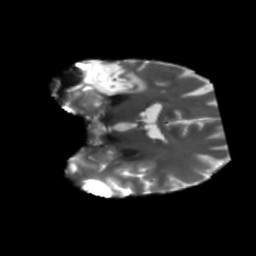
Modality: T2w
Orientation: coronal
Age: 47
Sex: male
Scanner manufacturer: siemens
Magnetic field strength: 3 T
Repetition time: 5.25 s
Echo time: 0.08 s